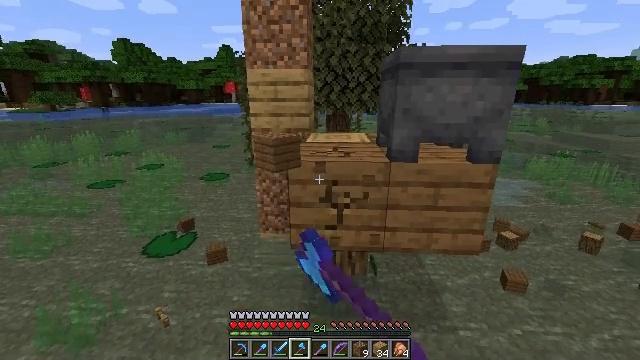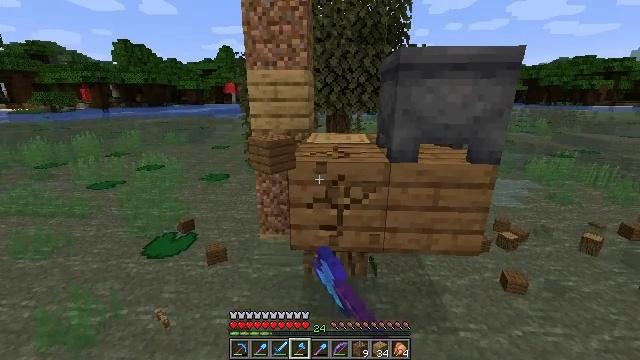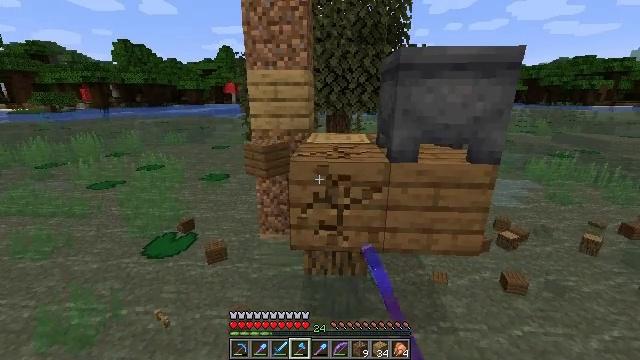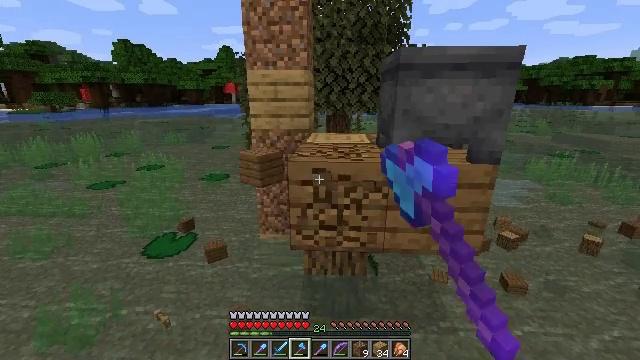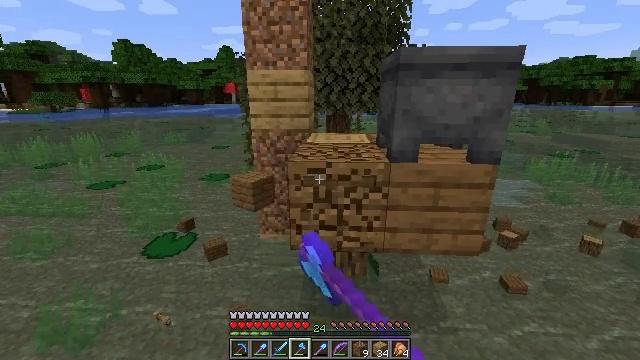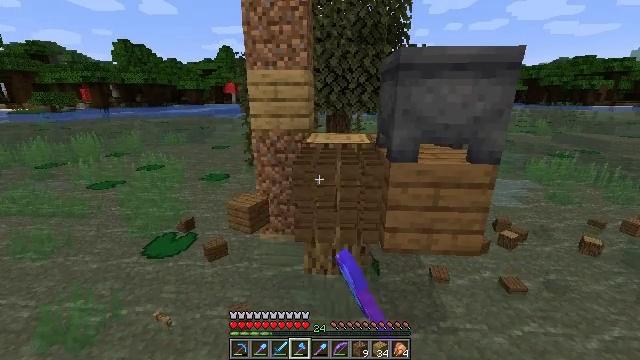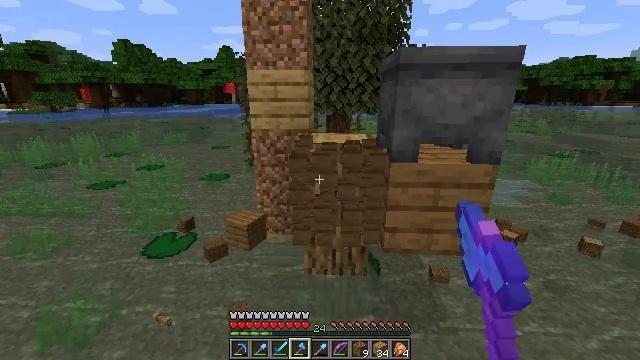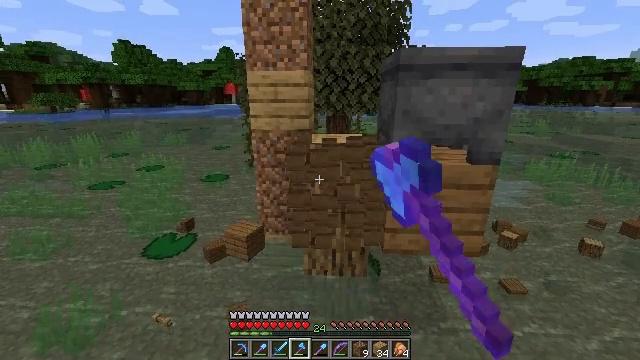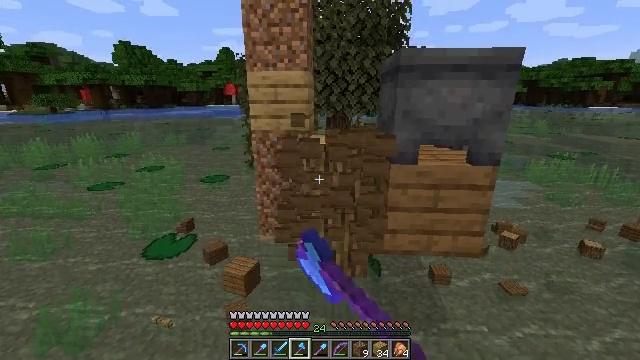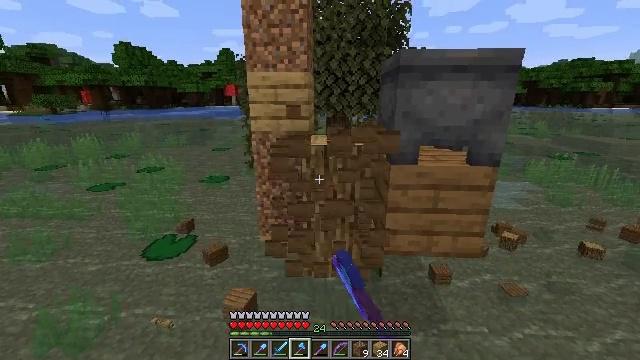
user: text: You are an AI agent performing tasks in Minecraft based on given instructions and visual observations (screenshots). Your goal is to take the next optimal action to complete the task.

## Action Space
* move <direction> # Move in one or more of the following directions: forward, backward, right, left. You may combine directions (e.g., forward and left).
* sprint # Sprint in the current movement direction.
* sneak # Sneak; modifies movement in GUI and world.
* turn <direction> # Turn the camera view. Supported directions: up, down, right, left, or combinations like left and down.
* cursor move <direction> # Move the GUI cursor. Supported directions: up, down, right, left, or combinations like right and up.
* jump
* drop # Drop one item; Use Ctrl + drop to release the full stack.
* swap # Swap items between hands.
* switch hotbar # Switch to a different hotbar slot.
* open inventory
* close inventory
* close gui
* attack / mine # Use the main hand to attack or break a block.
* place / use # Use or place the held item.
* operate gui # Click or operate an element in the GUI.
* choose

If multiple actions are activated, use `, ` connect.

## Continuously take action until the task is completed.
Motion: motion action
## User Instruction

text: Collect spruce planks from an old building.
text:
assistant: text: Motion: attack / mine
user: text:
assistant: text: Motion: attack / mine
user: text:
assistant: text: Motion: attack / mine
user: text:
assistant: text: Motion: attack / mine
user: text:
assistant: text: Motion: attack / mine
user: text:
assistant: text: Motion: attack / mine
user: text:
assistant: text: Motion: attack / mine
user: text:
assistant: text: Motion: attack / mine
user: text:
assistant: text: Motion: attack / mine
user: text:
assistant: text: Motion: attack / mine